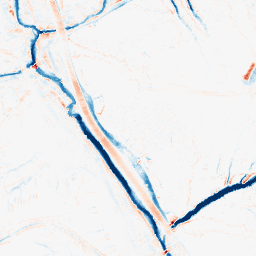
Category: morphological
Decomposition family: morphological
Decomposition parameters: operation: average
size: 5
Upsampling method: regularized
Upsampling parameters: scale: 4
lambda_reg: 0.001
Upsampling scale: 4